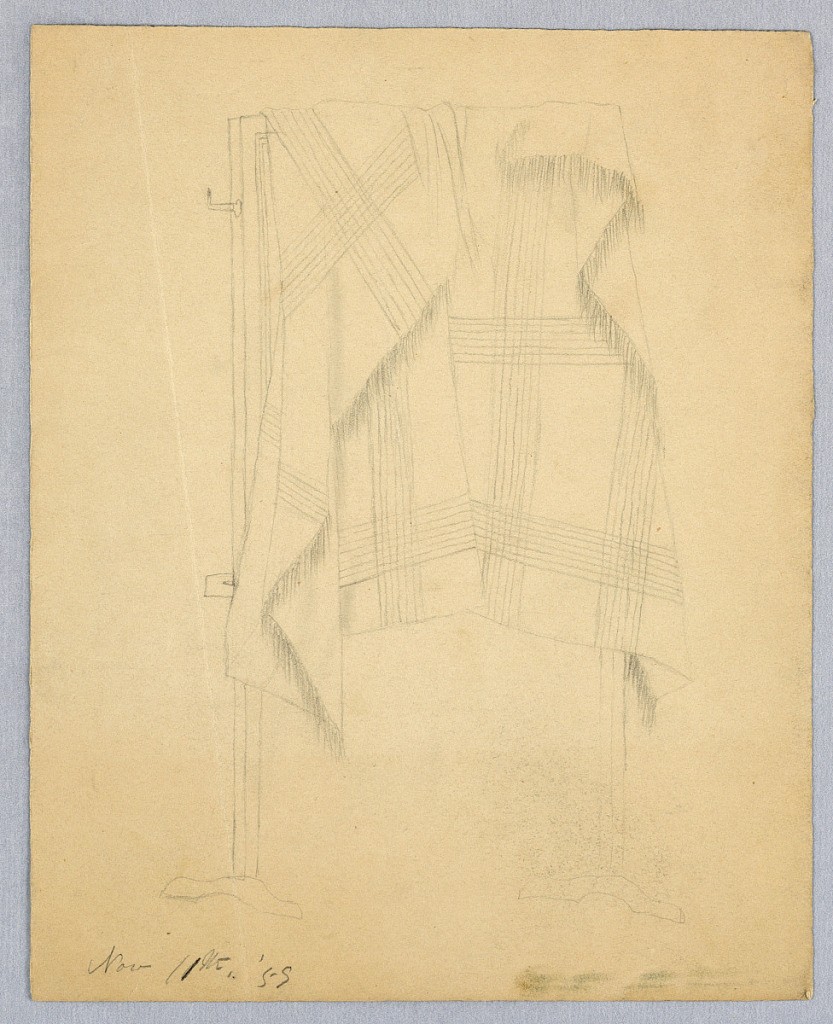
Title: Still life arrangement
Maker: Martha S. Day
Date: November 11, 1859
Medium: Pencil on paper
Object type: Drawing
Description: Vertical rectangle. An easel draped with a fringed plaid cloth. Inscribed, lower left,: "Nov. 11th '59 (in pencil). "